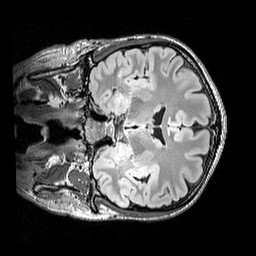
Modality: FLAIR
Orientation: coronal
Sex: male
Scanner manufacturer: siemens
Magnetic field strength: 3 T
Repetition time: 5 s
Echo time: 0.395 s